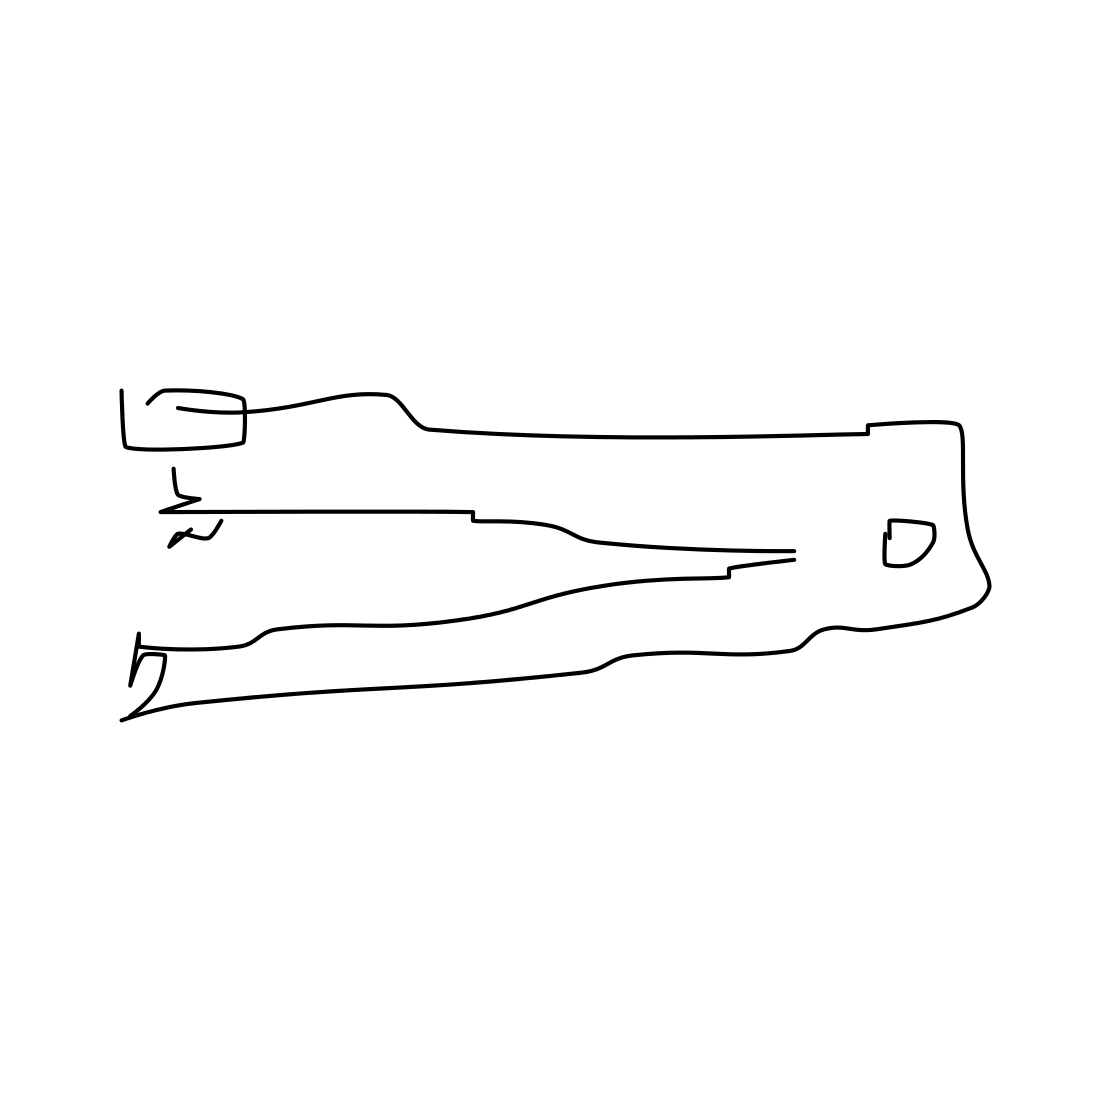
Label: stapler